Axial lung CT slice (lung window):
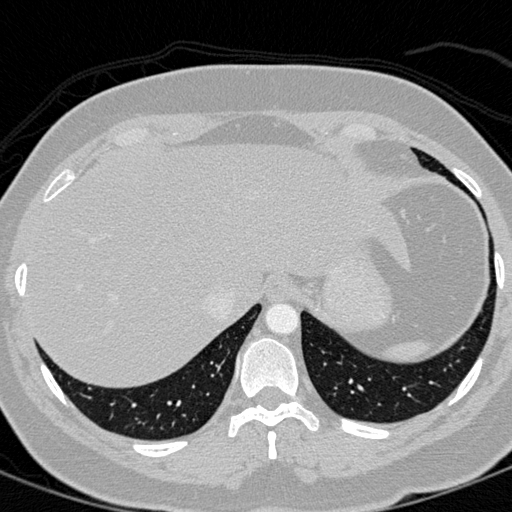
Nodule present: no